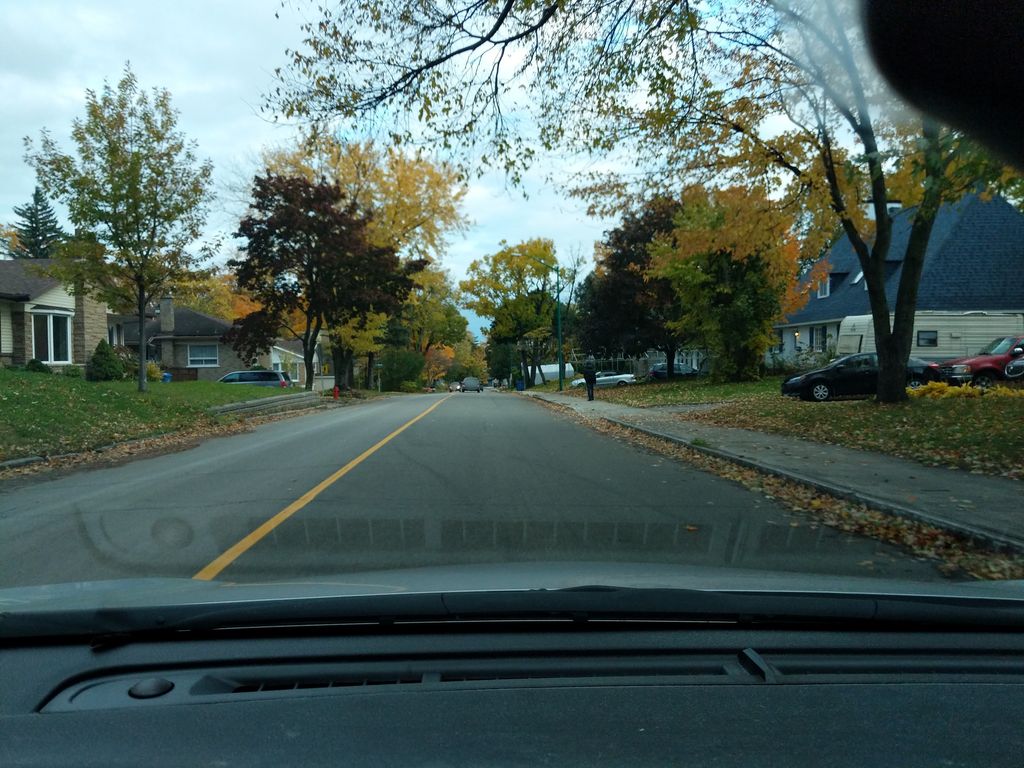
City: quebec_city